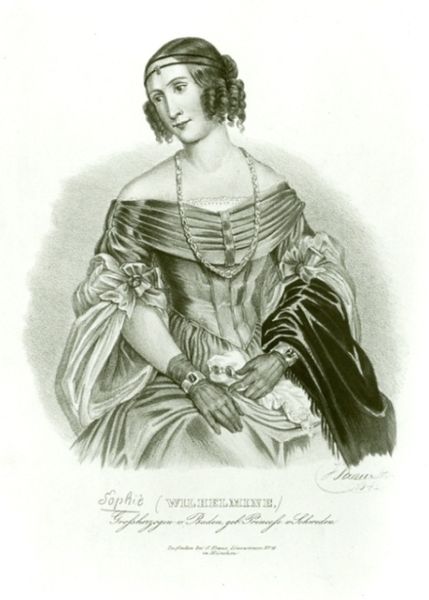
Titel: Sophie, Grossherzogin v. Baden; geb. Prinzessin v. Schweden 1801-1865
Künstler: Kraus
Standort: Karlsruhe
Institution: Staatliche Kunsthalle Karlsruhe
Schlagwörter: kopf, nackt, umhang, weiß, mädchen, sitzen, ausschnitt, blumen, elegant, frau, frisur, grau, haar, handschuh, handschuhe, kleid, mund, nase, schmuck, schwarz, skizze, zeichnung, blick, dame, schal, tuch, hochformat, schleife, jung, augen, falten, gesicht, haarschmuck, knoten, samt, spitze, stirnband, ärmel, bildnis, hals, hände, portrait, porträt, signatur, fransen, gewand, haare, reich, sitzend, adel, decke, schleifen, dekollete, dekolletee, dekoltee, diadem, england, front, haarreif, lippen, locken, löckchen, ohren, perle, perlen, potrait, schulter, schultern, schön, seide, lächeln, taille, dutt, schrift, seitlich, halsband, mieder, creme, kette, graphik, monochrom, haarband, romantik, jugendstil, ernst, sitzt, uhr, gesenkt, faltenwurf, edel, nachdenklich, rüschen, knöpfe, stola, halskette, raffung, geneigt, name, schulterfrei, ringellocken, unterschrift, druck, schwarz-weiß, radierung, stich, seite, text, festlich, biedermeier, taschentuch, schoss, armband, armreif, armreifen, halbprofil, geflochten, frontansicht, frei, edeldame, korsett, dekolltee, adelig, adlige, königin, gerafft, kupferstich, geliebte, kopfschmuck, hoheit, spirale, taft, neigen, schlaufe, korkenzieherlocken, zechnung, schnürung, prächtig, biesen, parure, schos, stirnreif, gelockt, armreife, armschmuck, sophie, kkleid, smat, stopsellocken, armspange, kleind, 18. jahrhundert, 18 jh, wilhelmine, preußische prinzessin, schönheitengalerie, puffärmal, czeichnung, armbanduhren, matriarch